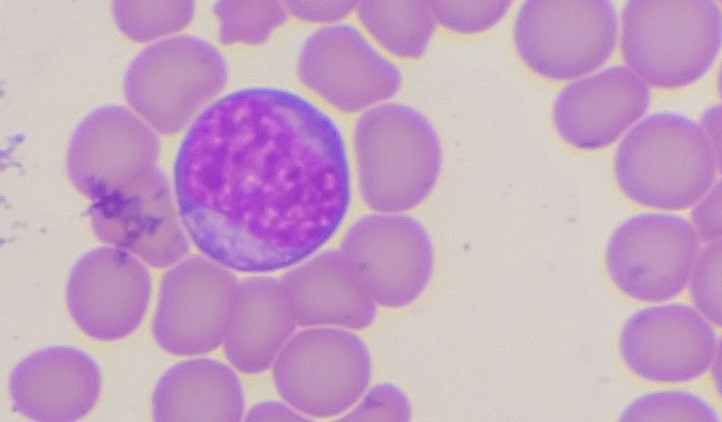
White blood cell type: Lymphocyte